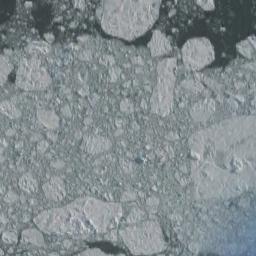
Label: sea_ice